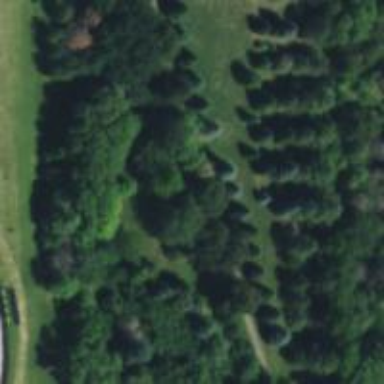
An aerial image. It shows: Disc golf pitch for leisure sports on the land.